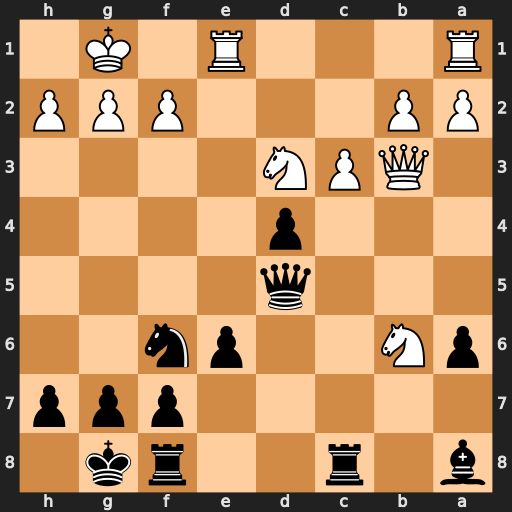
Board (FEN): b1r2rk1/5ppp/pN2pn2/3q4/3p4/1QPN4/PP3PPP/R3R1K1
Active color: b
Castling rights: -
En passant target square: -
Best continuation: Qxg2#